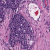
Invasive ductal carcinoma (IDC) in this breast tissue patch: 1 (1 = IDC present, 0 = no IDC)